Question: I need to do a video player in PyQt. What is special at this video player is that I need 2 windows with the same video one in my interface and another in another monitor and both should be controlled from interface. I reused to do one separate widow with the video(that where the bird is), but I can't handle to do another one in that white widget.
This is the code:
'''
self.player = QMediaPlayer()
self.player.play()
# Setup the playlist.
self.playlist = QMediaPlaylist()
self.player.setPlaylist(self.playlist)
# # Add viewer for video playback, separate floating window.
self.viewer = ViewerWindow(self)
self.viewer.setWindowFlags(self.viewer.windowFlags() | Qt.WindowStaysOnTopHint)
self.viewer.setMinimumSize(QSize(480, 360))
self.viewer.setWindowTitle("VR Therapy")
self.videoWidget = QVideoWidget(self)
self.viewer.setCentralWidget(self.videoWidget)
self.player.setVideoOutput(self.videoWidget)
# Connect control buttons/slides for media player.
self.playButton_2.pressed.connect(self.player.play)
self.pauseButton_2.pressed.connect(self.player.pause)
self.stopButton_2.clicked.connect(self.player.stop)
self.volumeSlider_2.valueChanged.connect(self.player.setVolume)
self.viewButton_2.toggled.connect(self.toggle_viewer)
self.viewer.state.connect(self.viewButton_2.setChecked)
self.previousButton_2.pressed.connect(self.playlist.previous)
self.nextButton_2.pressed.connect(self.playlist.next)
self.model = PlaylistModel(self.playlist)
self.playlistView_2.setModel(self.model)
self.playlist.currentIndexChanged.connect(self.playlist_position_changed)
selection_model = self.playlistView_2.selectionModel()
selection_model.selectionChanged.connect(self.playlist_selection_changed)
self.player.durationChanged.connect(self.update_duration)
self.player.positionChanged.connect(self.update_position)
self.timeSlider_2.valueChanged.connect(self.player.setPosition)
'''
videoplayer

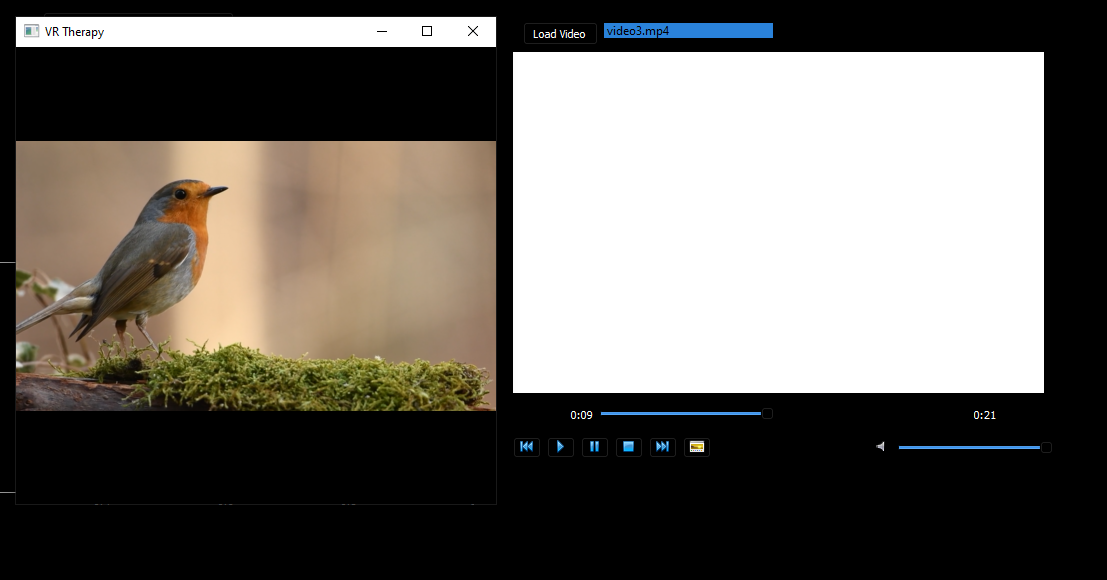
Answer: The QMediaPlayer is the controller of the media source, that is, it controls when it is played, paused, etc. and the QVideoWidget is one of the many viewers of the frames that the QMediaPlayer provides that is internally displayed using the QAbstractVideoSurface. So there should be no problems if a QMediaPlayer provides the frames to N outputs, for this you must use the <URL> method:
> <URL> Sets multiple video surfaces as the video output of a media player. This allows the media player to render video frames on
different surfaces.All video surfaces must support at least one shared
QVideoFrame::PixelFormat.If a video output has already been set on the media player the new
surfaces will replace it.This function was introduced in Qt 5.15.
'''
from functools import cached_property
import sys
from PyQt5 import QtCore, QtWidgets, QtMultimedia, QtMultimediaWidgets
class MainWindow(QtWidgets.QMainWindow):
def __init__(self, parent=None):
super().__init__(parent)
self.setCentralWidget(self.video_widget)
self.viewer.show()
self.player.setVideoOutput(
[self.video_widget.videoSurface(), self.viewer.videoSurface()]
)
self.player.setPlaylist(self.playlist)
self.playlist.addMedia(
QtMultimedia.QMediaContent(
QtCore.QUrl("http://techslides.com/demos/sample-videos/small.mp4")
)
)
self.player.play()
@cached_property
def player(self):
return QtMultimedia.QMediaPlayer()
@cached_property
def video_widget(self):
return QtMultimediaWidgets.QVideoWidget()
@cached_property
def viewer(self):
view = QtMultimediaWidgets.QVideoWidget()
view.setWindowFlags(view.windowFlags() | QtCore.Qt.WindowStaysOnTopHint)
view.setMinimumSize(480, 360)
view.setWindowTitle("VR Therapy")
return view
@cached_property
def playlist(self):
return QtMultimedia.QMediaPlaylist()
def main():
app = QtWidgets.QApplication(sys.argv)
w = MainWindow()
w.resize(640, 480)
w.show()
sys.exit(app.exec_())
if __name__ == "__main__":
main()
'''